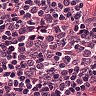
Metastatic tissue present: no